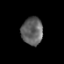
Tissue: prostate
Cell type: T cells
Senescence score: 0.3319
Nuclear area (px): 571
Mean DAPI intensity: 99.242